高三 · 逻辑题
现有一个三位密码锁, 已知以下五个条件, 可以推断正确的密码是 \$ \qquad \$ .

根据五个已知条件, 推断出正确密码是多少?

6882 一个号码正确, 而且位置正确

614 一个号码正确, 但是位置不正确

2006 两个号码正确, 但是位置不正确

7738 没有一个号码正确

??? 8700 一个号码正确, 但是位置不正确
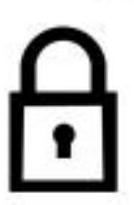
答案: 042
解析: 由682 一个号码正确, 而且位置正确和614 一个号码正确, 但是位置不正确可知6 不可能是正确的数字;由 206 两个号码正确, 但是位置都不正确, 以及 6 不可能是正确的数字可知 2,0 是正确数字, 而且 $2-$定在个位上，因为 682 一个号码正确, 而且位置正确, 那么 0 一定在百位上,由614 一个号码正确, 但是位置不正确可知 1 若是正确数字, 但位置不正确, 即 1,6 都不是正确数字,那么正确数字是 4 在十位上, 则密码为 042这样满足 738 没有一个号码正确, 870 一个号码正确但位置不正确, 故答案为 042 .